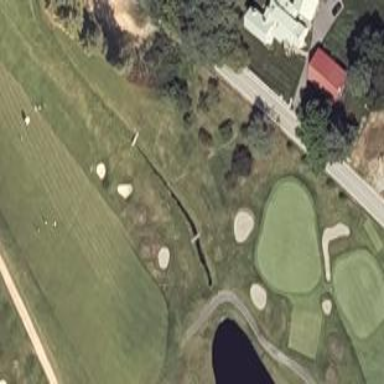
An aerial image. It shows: Grassy area designated as golf fairway.